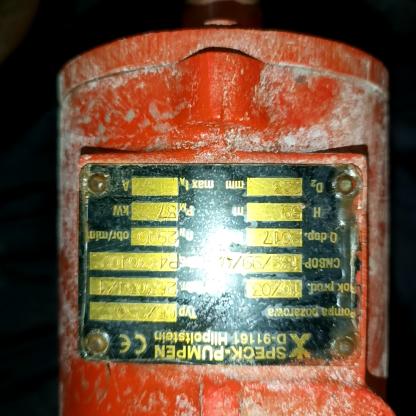
Klasa: tabliczka-znamionowa